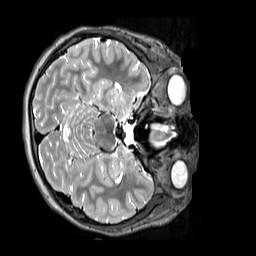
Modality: T2w
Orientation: axial
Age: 11
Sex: female
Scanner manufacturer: siemens
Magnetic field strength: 3 T
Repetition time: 3.2 s
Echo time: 0.408 s